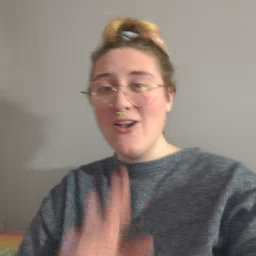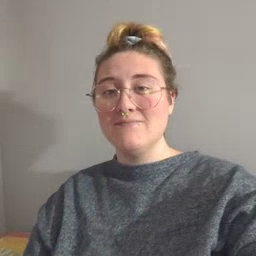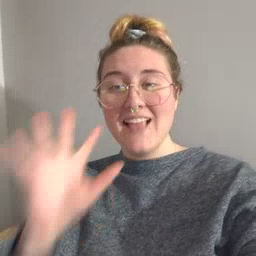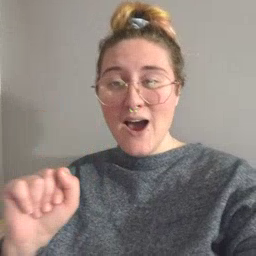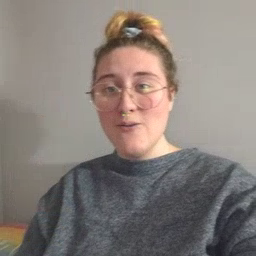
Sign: loud